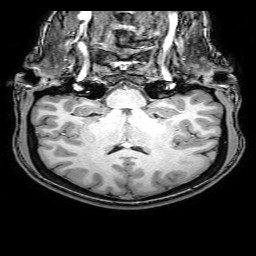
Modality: T1w
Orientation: sagittal
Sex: female
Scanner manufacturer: philips
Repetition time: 0.008125 s
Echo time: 0.00372 s